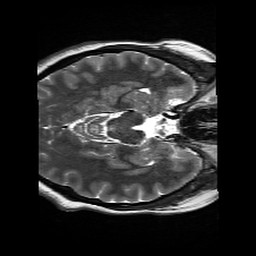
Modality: T2w
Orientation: axial
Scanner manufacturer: siemens
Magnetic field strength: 3 T
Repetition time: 13.52 s
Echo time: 0.088 s